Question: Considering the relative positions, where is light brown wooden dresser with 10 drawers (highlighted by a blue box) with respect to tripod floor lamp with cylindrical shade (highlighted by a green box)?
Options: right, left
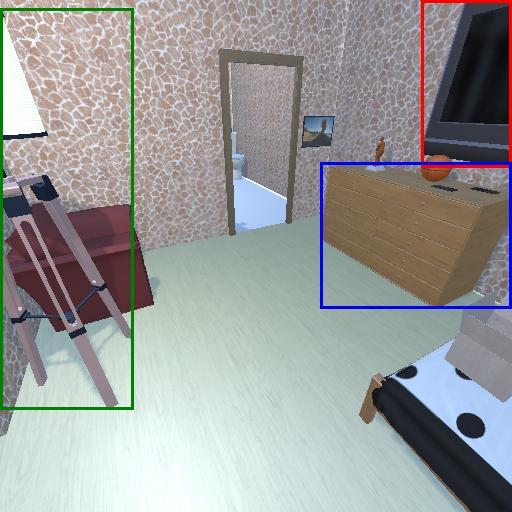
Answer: right